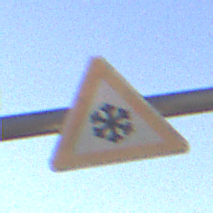
Verkehrszeichen: SchneeOderEisglaette
Umgebung: Outdoor, Nature
Tageszeit: SunriseSunset
Wetter: Clear
Licht: Natural
Jahreszeit: NotSpecified
Kontrast: HighContrast